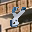
Label: 8